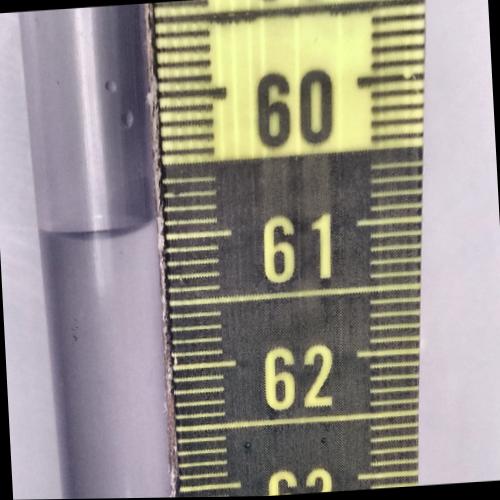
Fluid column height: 60.9 cm